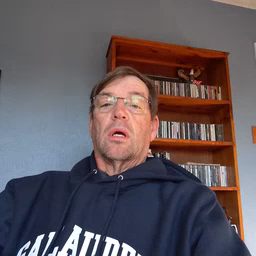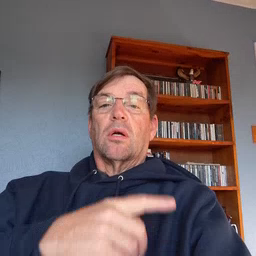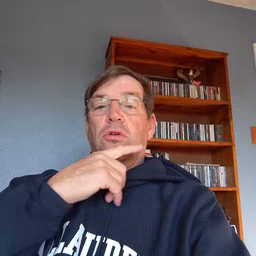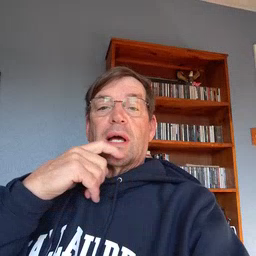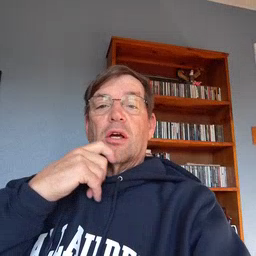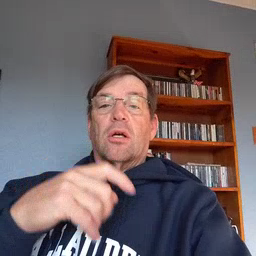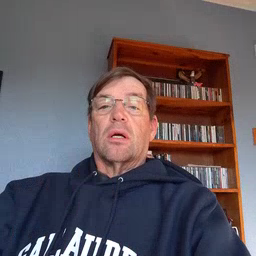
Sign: dryer